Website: bh-photo
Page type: stored-credit-cards
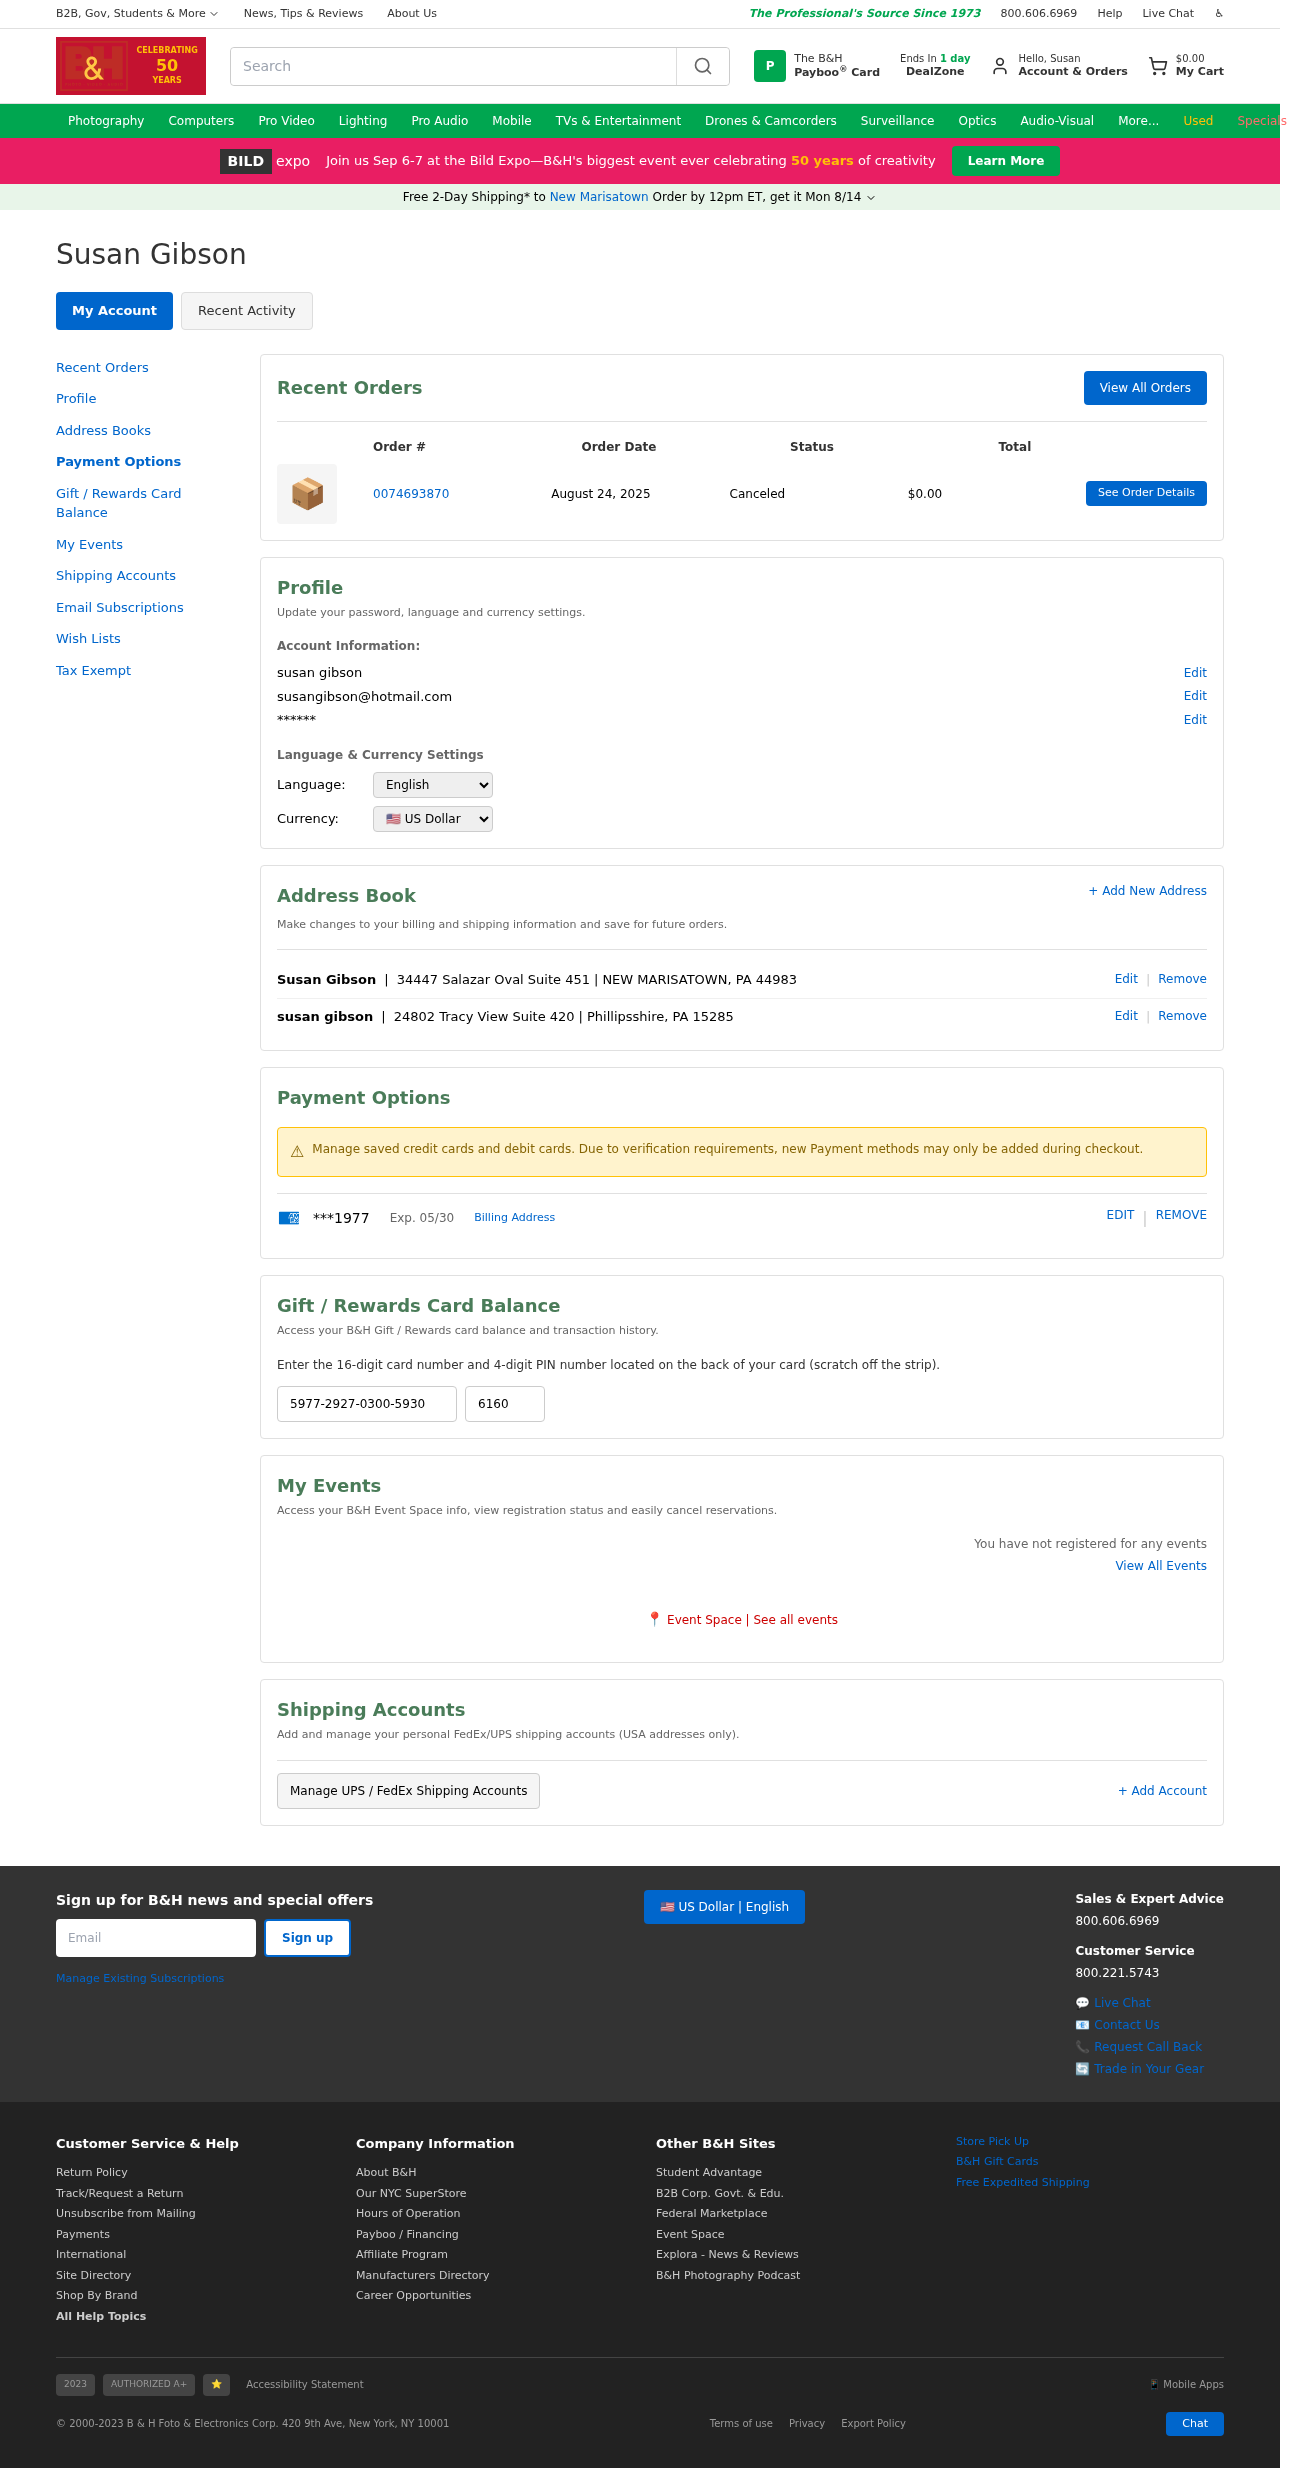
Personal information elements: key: PII_CARD_EXPIRY
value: Exp. 05/30
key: PII_CARD_LAST4
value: ***1977
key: PII_CITY
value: New Marisatown
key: PII_EMAIL
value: susangibson@hotmail.com
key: PII_FIRSTNAME
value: Susan
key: PII_FULLNAME
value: susan gibson
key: PII_FULLNAME
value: Susan Gibson
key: PII_LOCATION1_CITY_STATE_ZIP
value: Phillipsshire, PA 15285
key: PII_LOCATION1_STREET
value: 24802 Tracy View Suite 420
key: PII_STREET
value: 34447 Salazar Oval Suite 451
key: PII_CITY_STATE_ZIP
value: NEW MARISATOWN, PA 44983
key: PII_GIFT_CODE
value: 5977-2927-0300-5930
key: PII_GIFT_PIN
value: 6160
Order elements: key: ORDER_SUBTOTAL
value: $0.00
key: ORDER_ID
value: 0074693870
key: ORDER_DATE
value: August 24, 2025
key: ORDER_TOTAL
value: $0.00
Search elements: key: HEADER_SEARCH
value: Search